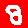
Digit: 8